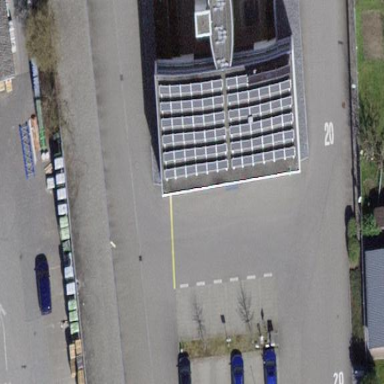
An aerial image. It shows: Commercial building.